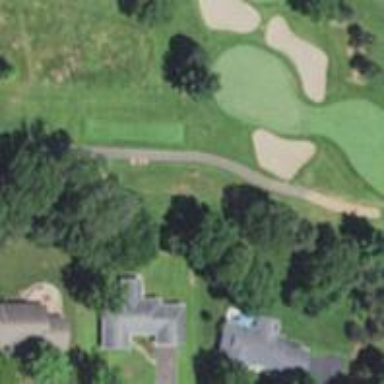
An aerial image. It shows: Path used for both walking and golf.